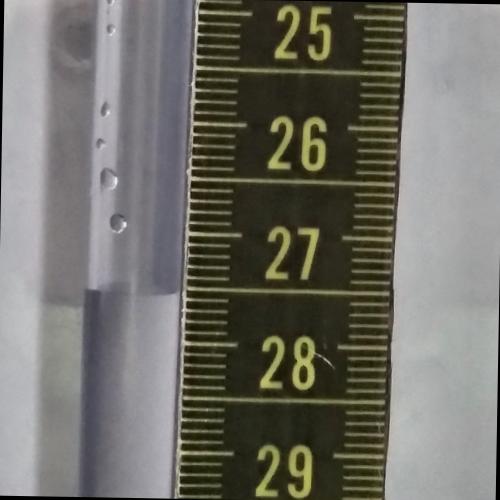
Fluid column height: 27.6 cm